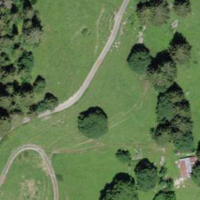
EUNIS habitat code: 23
Species observed at this site:
Gentiana verna